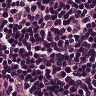
Metastatic tissue present: no